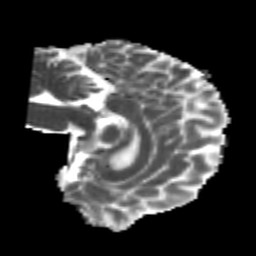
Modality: MD
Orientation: sagittal
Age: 23
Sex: male
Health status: healthy
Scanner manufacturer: philips
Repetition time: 7.386 s
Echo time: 0.08599 s